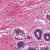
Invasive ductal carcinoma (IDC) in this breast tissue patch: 0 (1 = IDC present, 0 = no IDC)